Field crop: maize
Growth stage: 2
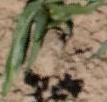
Species: maize